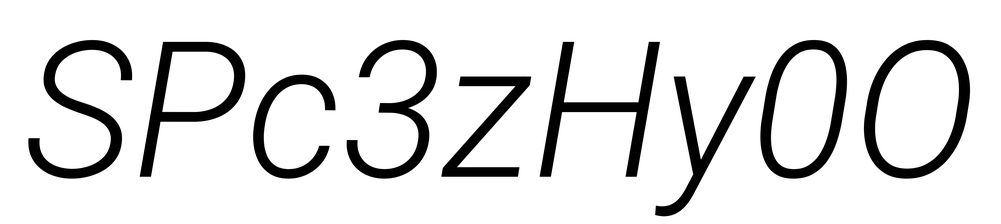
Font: Roboto-Italic_Light_Italic